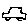
Label: car